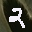
Label: 2